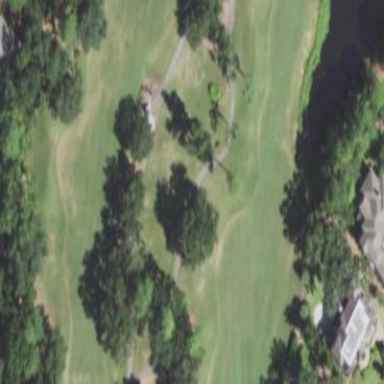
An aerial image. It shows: Grassy area designated as golf fairway.